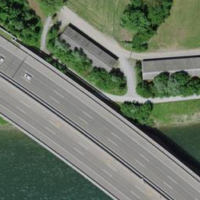
EUNIS habitat code: 57
Species observed at this site:
Chroicocephalus ridibundus
Phalacrocorax carbo
Podiceps cristatus
Cyanistes caeruleus
Cygnus olor
Fulica atra
Gallinula chloropus
Anas platyrhynchos
Parus major
Mergus merganser
Milvus milvus
Pica pica
Fringilla coelebs
Aegithalos caudatus
Sylvia atricapilla